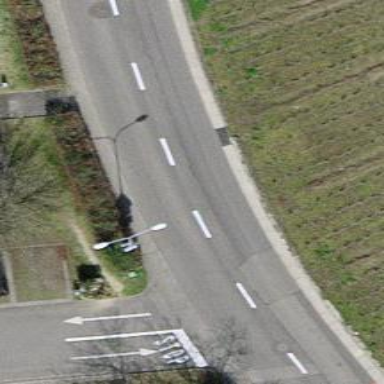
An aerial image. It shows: Tertiary road with asphalt surface and sidewalks on both sides.